RGB frame:
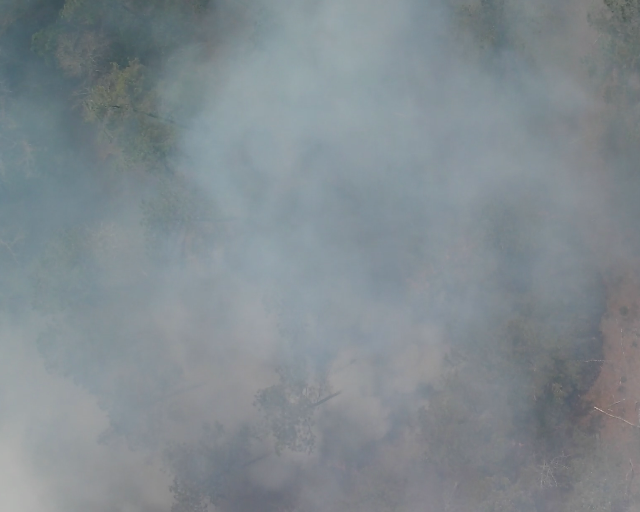
Thermal frame:
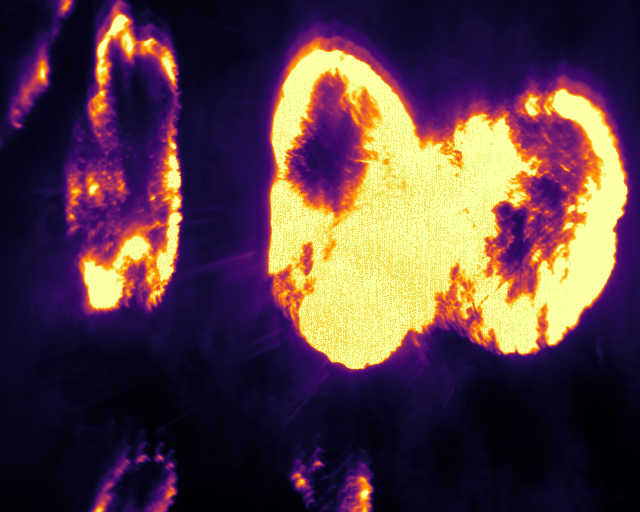
Captured: 2026-02-26 02:29:10
Pixels at or above 80 °C: 103564 (fraction of frame: 0.3161)